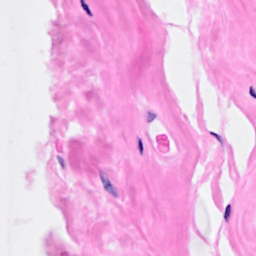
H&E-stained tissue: Breast